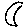
Label: moon